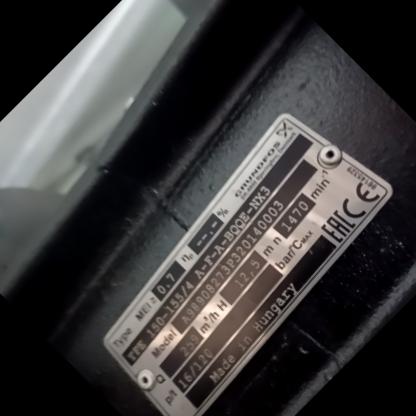
Klasa: tabliczka-znamionowa